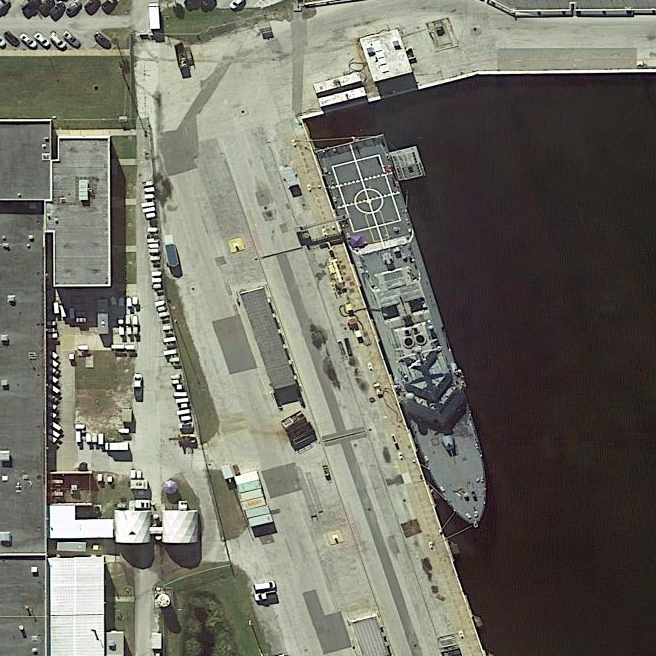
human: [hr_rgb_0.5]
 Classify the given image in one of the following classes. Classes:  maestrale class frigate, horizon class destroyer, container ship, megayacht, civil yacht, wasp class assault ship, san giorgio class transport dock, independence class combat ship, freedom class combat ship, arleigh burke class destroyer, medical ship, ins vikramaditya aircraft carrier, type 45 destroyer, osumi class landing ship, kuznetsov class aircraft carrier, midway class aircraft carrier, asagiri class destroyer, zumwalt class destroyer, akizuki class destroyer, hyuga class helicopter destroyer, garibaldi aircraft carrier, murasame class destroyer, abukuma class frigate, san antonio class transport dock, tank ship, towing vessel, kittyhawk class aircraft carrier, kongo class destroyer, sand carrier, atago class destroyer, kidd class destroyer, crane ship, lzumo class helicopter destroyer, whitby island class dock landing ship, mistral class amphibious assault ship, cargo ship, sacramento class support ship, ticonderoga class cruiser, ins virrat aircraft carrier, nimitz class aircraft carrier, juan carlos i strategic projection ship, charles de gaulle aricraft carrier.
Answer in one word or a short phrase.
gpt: Freedom class combat ship